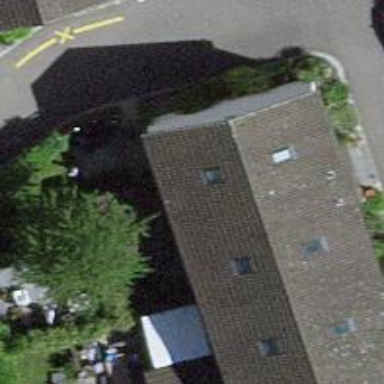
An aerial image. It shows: Terrace building.